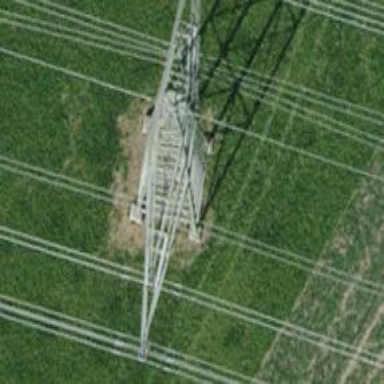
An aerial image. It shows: Towering power structure.